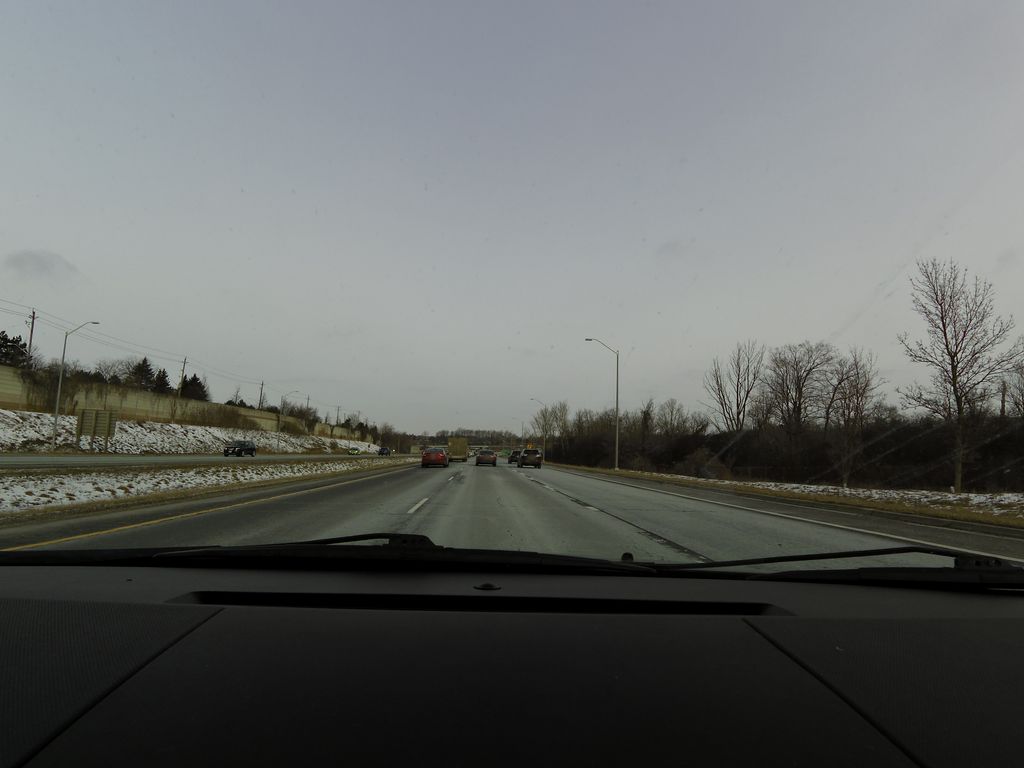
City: kitchener-waterloo